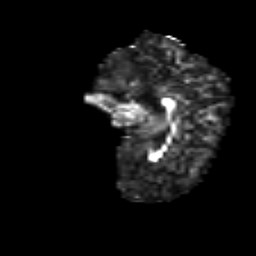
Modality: FA
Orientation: sagittal
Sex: female
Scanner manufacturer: siemens
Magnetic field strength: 3 T
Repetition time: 5 s
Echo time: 0.071 s